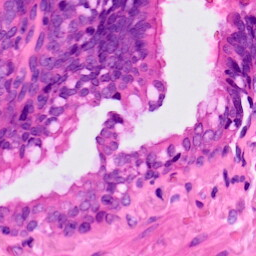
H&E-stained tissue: Lung